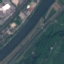
Land use / land cover class: River